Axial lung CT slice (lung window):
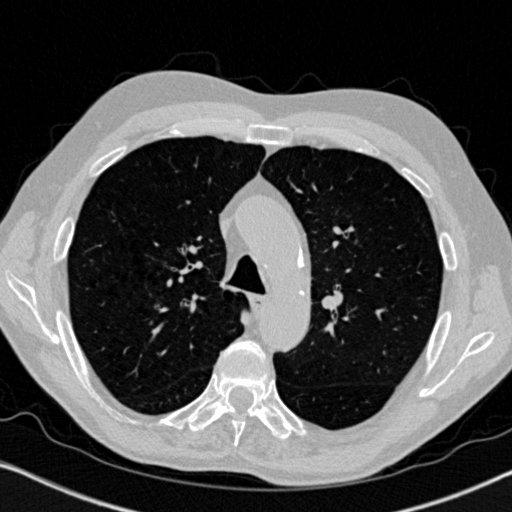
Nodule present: no